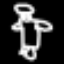
Label: angel